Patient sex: M
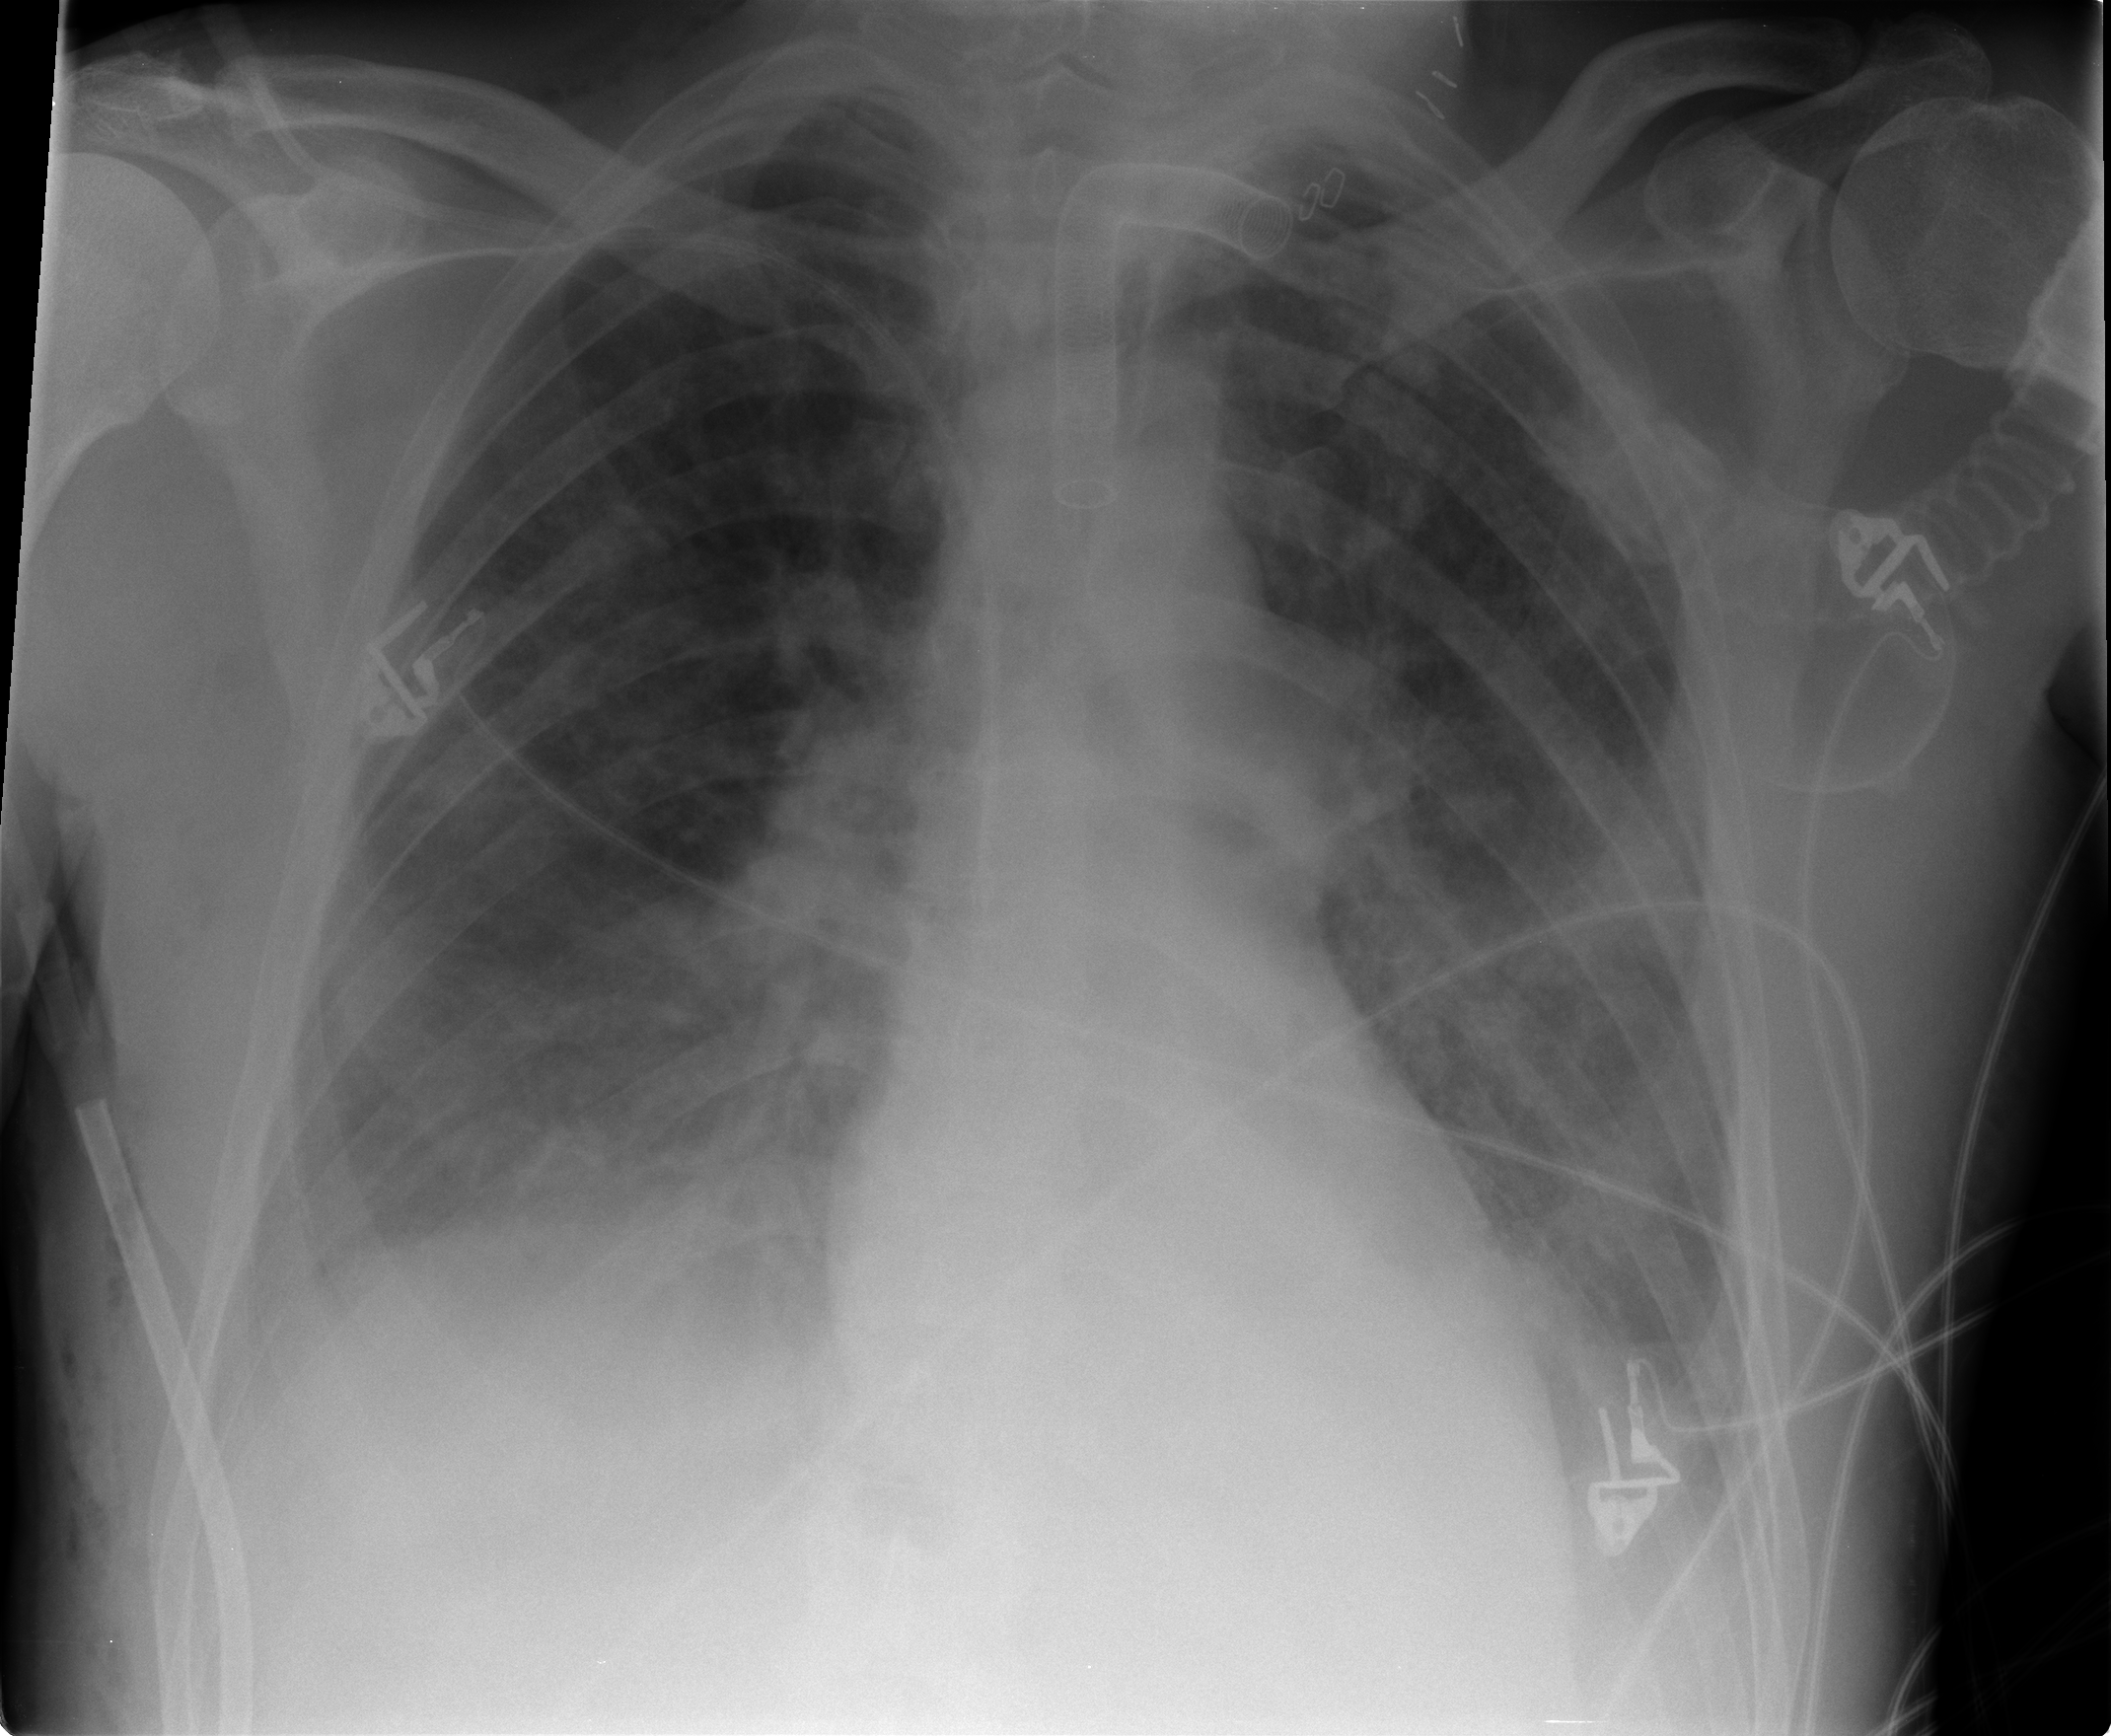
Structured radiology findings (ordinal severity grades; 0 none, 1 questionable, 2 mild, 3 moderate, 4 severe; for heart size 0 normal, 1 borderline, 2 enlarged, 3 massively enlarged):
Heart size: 0
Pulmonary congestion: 0
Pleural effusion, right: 2
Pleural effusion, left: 2
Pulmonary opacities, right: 3
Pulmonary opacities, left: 3
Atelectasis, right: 2
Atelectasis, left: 2